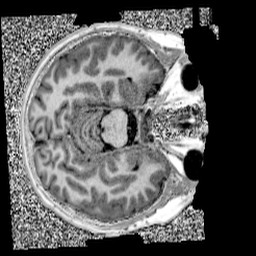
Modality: UNIT1
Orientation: axial
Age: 13
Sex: female
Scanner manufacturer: siemens
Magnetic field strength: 3 T
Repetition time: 4 s
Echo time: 0.00299 s